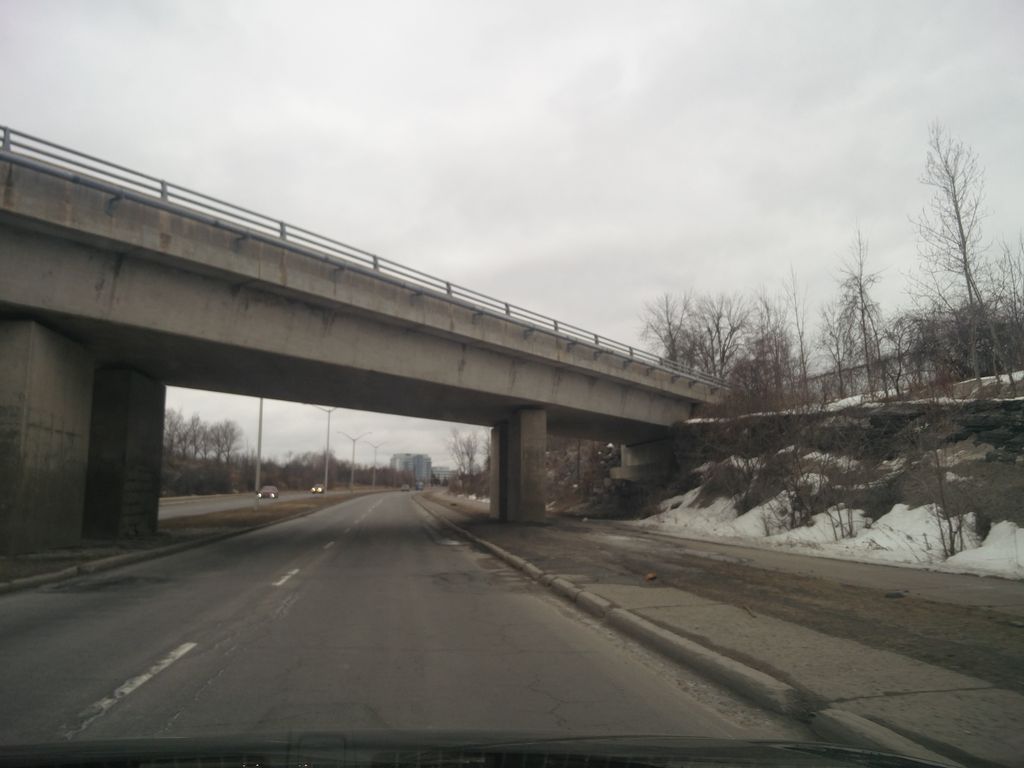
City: ottawa-gatineau